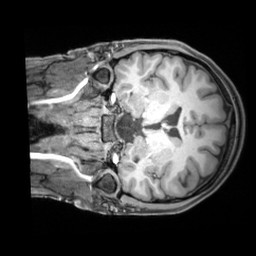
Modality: T1w
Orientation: coronal
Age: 27
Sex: female
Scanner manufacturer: siemens
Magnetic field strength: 3 T
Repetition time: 1.97 s
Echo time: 0.00206 s